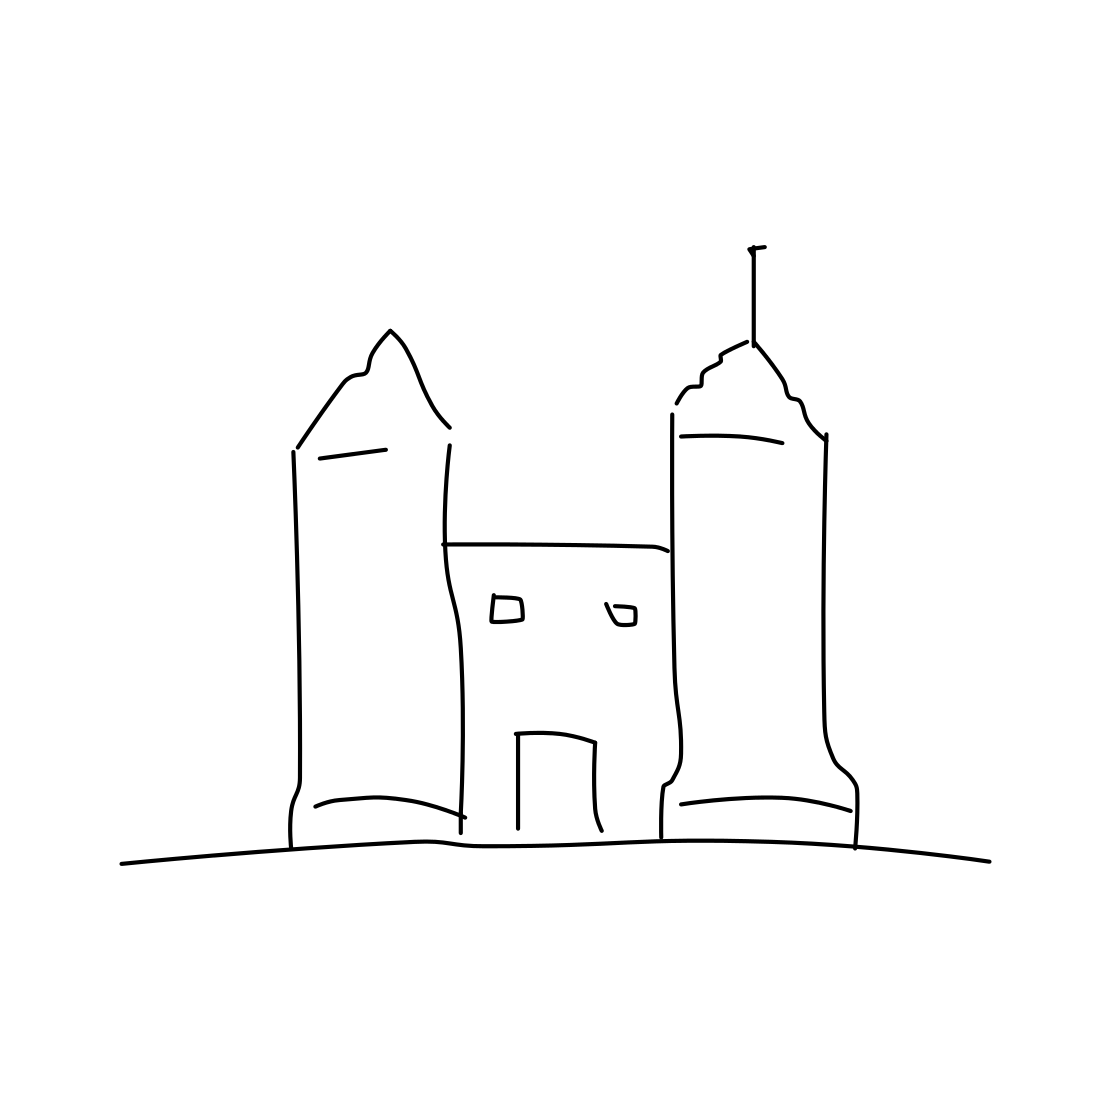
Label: castle